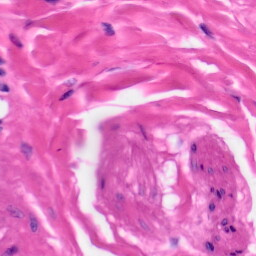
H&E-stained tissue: Skin